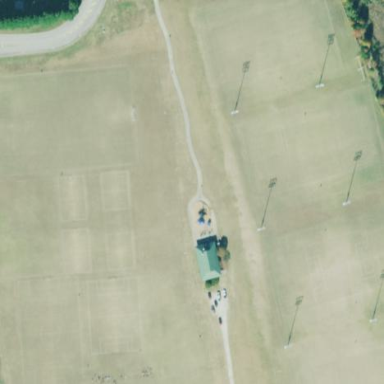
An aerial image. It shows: Soccer pitch designated for leisure and sports activities.